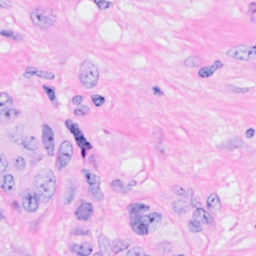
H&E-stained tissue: Breast